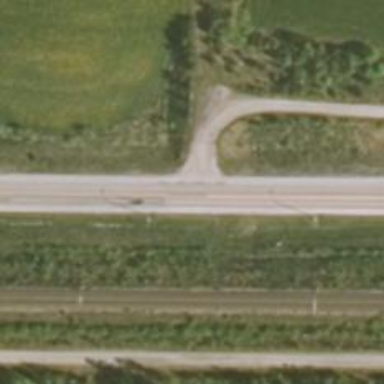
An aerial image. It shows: Asphalt trunk highway.